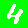
Digit: 4